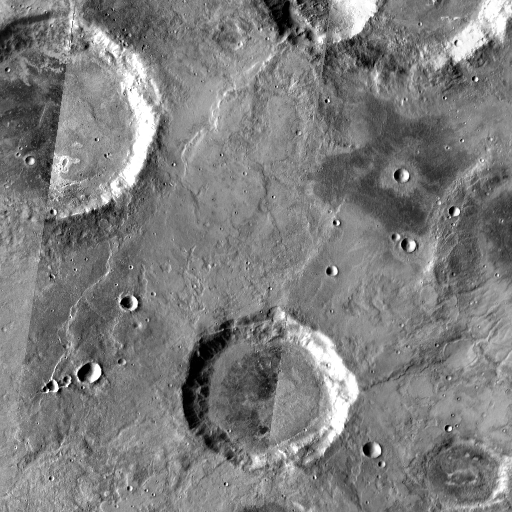
Crater classes present: Background, Other, Buried, Secondary